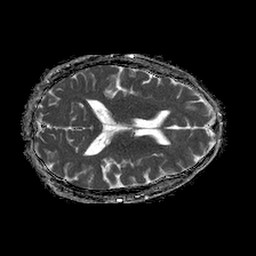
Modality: ADC
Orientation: axial
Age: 41
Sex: male
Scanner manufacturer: philips
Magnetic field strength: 1.5 T
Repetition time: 4.6 s
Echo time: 0.08631 s